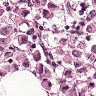
Metastatic tissue present: yes